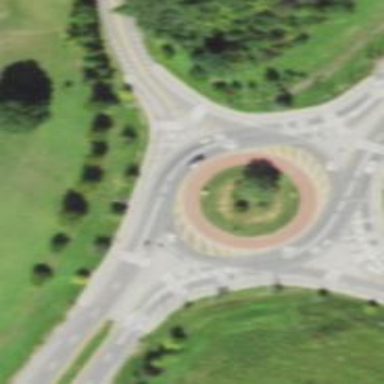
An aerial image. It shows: Roundabout junction on primary highway. The road is expressway.